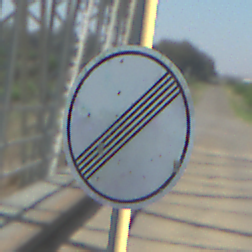
Verkehrszeichen: EndeSaemtlicherBegrenzungen
Umgebung: Outdoor, Special
Tageszeit: MorningAfternoon
Wetter: Clear
Licht: Natural
Jahreszeit: NotSpecified
Kontrast: HighContrast